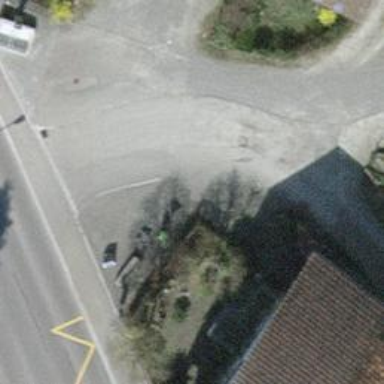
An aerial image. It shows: Residential road with paving stones. There is no sidewalk along the road.